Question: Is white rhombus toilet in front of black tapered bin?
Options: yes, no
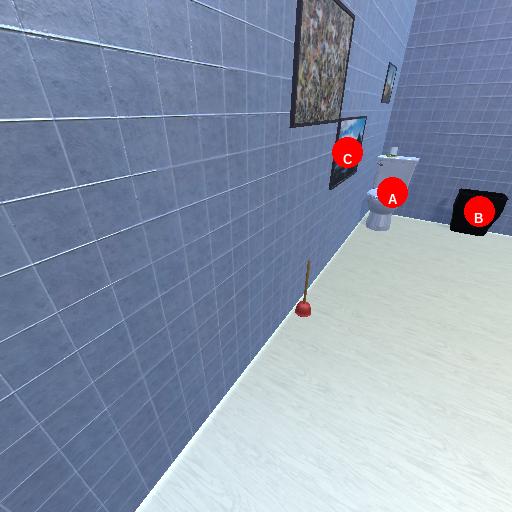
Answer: yes